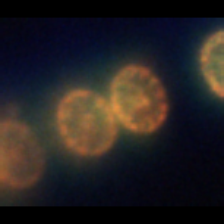
Taxon: Thalassiosira
Group: Diatoms